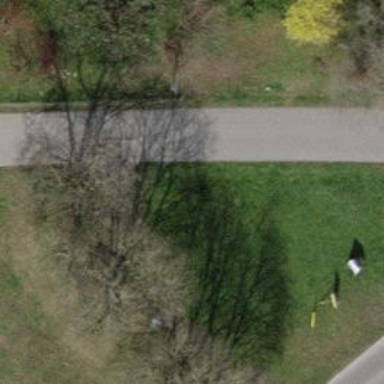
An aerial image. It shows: Brown bench.